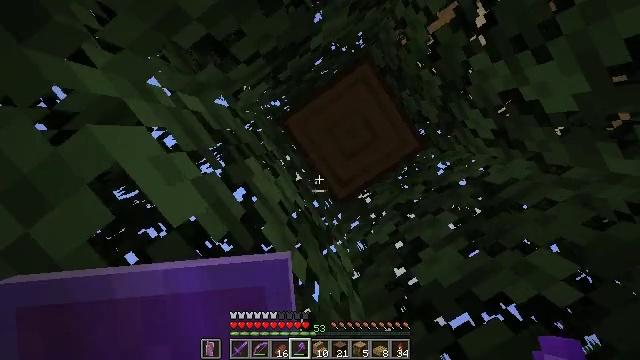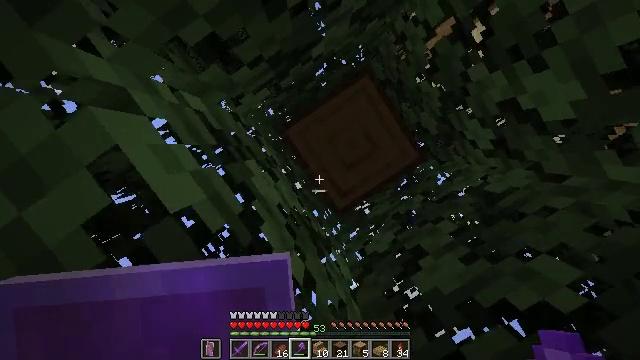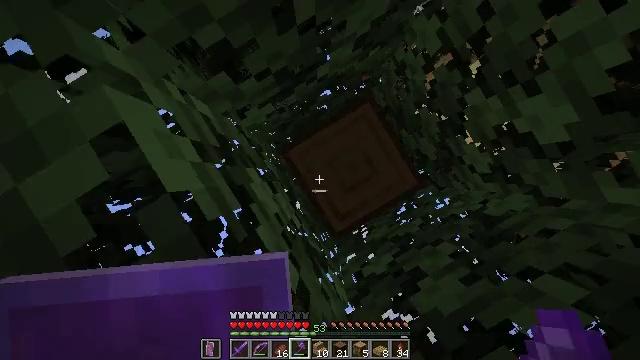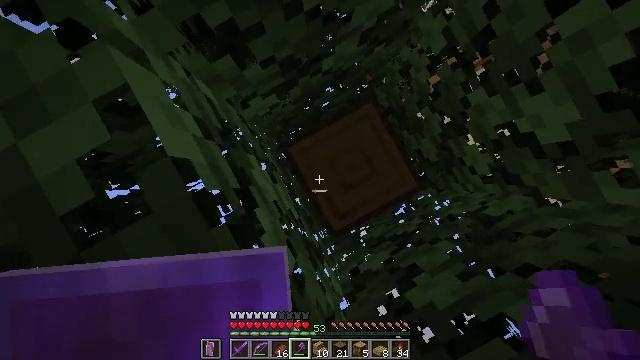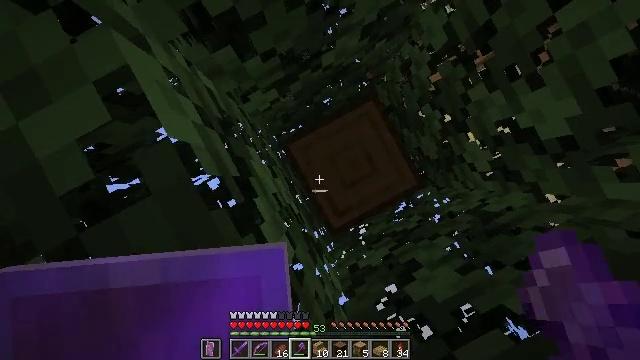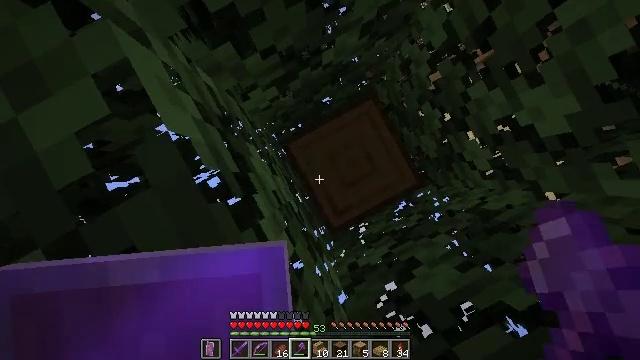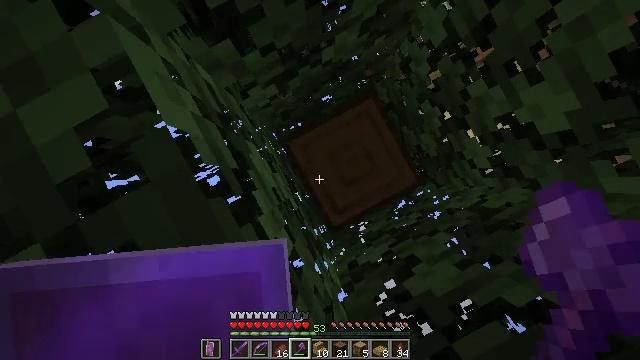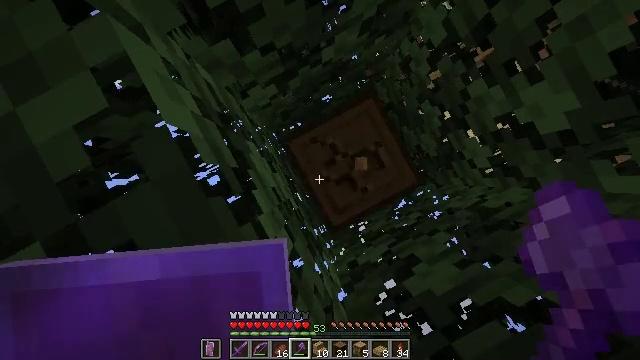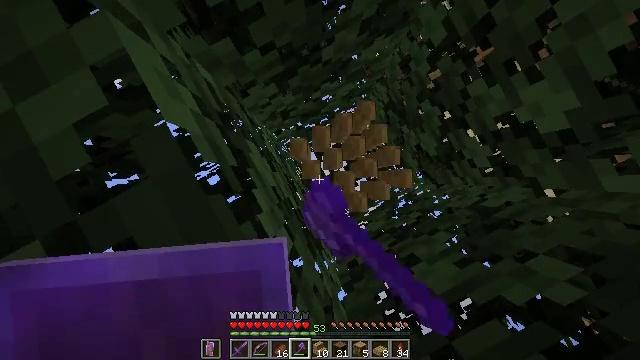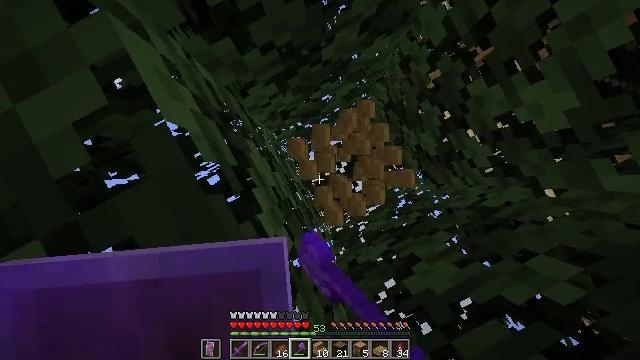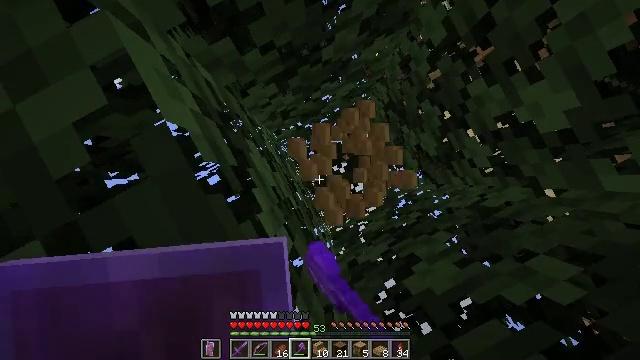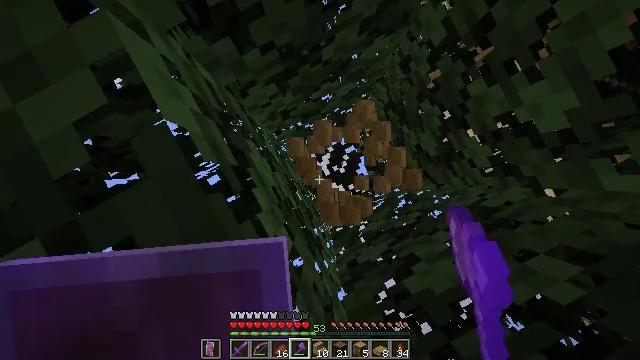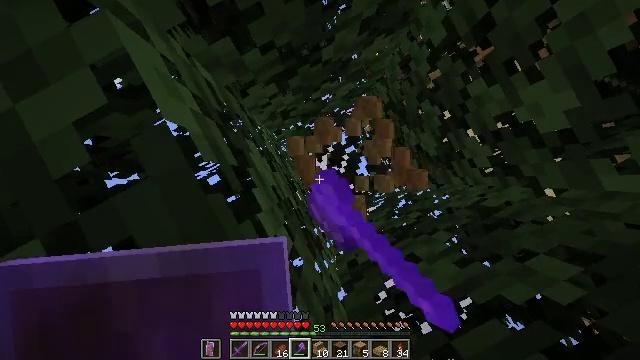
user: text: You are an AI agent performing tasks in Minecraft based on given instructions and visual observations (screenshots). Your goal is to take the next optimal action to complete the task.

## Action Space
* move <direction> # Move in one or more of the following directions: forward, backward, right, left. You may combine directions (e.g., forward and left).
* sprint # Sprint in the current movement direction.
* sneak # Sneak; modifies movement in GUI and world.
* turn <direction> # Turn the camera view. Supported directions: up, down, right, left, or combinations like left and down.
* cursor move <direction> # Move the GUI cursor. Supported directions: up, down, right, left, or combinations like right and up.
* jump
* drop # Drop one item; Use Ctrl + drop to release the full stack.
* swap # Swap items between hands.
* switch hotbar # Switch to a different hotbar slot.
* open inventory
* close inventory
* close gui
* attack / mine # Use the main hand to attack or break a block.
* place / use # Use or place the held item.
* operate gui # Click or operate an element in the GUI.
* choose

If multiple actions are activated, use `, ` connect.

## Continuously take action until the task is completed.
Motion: motion action
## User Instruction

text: Chop down the oak log.
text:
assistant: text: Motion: turn right and up
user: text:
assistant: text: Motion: turn right and up
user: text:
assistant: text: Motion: turn right and up
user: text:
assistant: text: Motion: turn up
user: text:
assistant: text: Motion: no_op
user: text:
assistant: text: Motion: no_op
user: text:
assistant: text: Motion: attack / mine
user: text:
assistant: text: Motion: attack / mine
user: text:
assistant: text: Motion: attack / mine
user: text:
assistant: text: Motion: attack / mine
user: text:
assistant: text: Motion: attack / mine
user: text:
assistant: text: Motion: attack / mine
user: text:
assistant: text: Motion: attack / mine